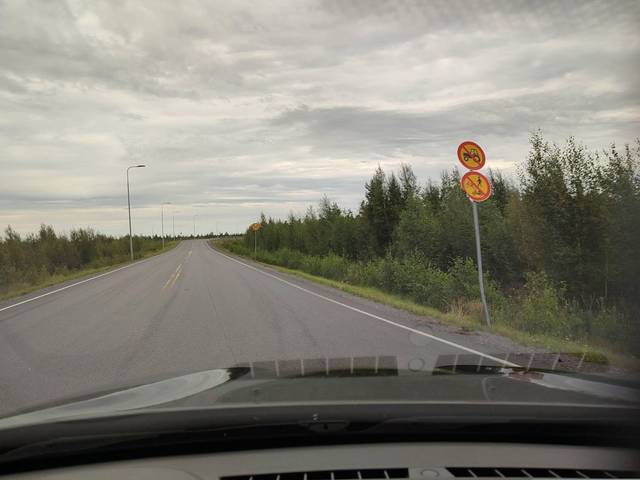
Region: Finland
Coordinates: 62.763, 22.928